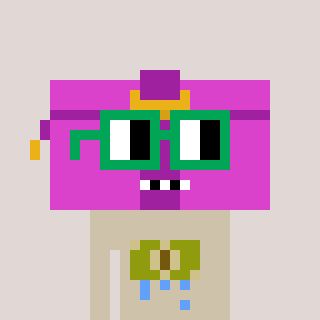
a pixel art character with square green glasses, a clutch-shaped head and a bege-colored body on a warm background